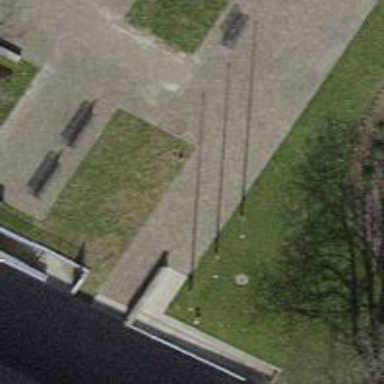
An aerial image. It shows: Footway made of paving stones.